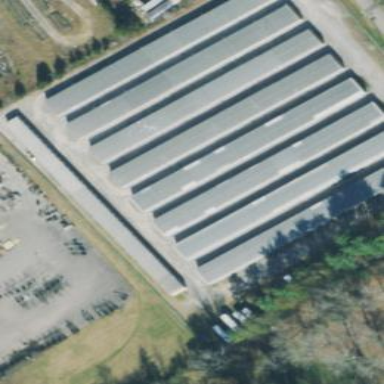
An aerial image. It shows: Storage rental shop located in building.